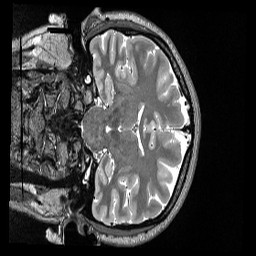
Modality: T2w
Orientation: coronal
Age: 25
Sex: female
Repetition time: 3.2 s
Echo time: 0.563 s